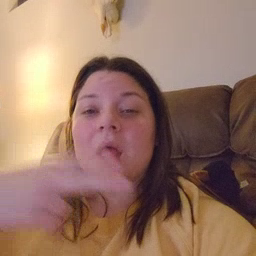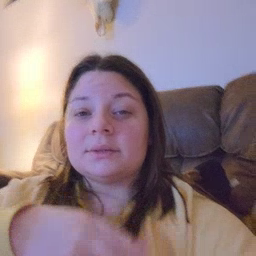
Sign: cut